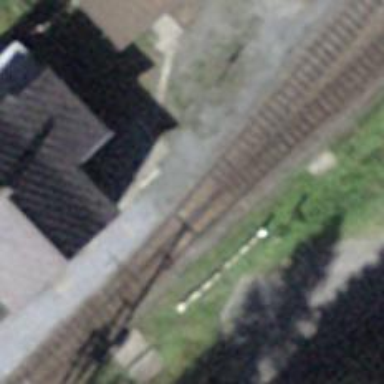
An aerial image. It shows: Uncontrolled railway crossing.